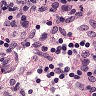
Metastatic tissue present: no